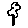
Label: tree